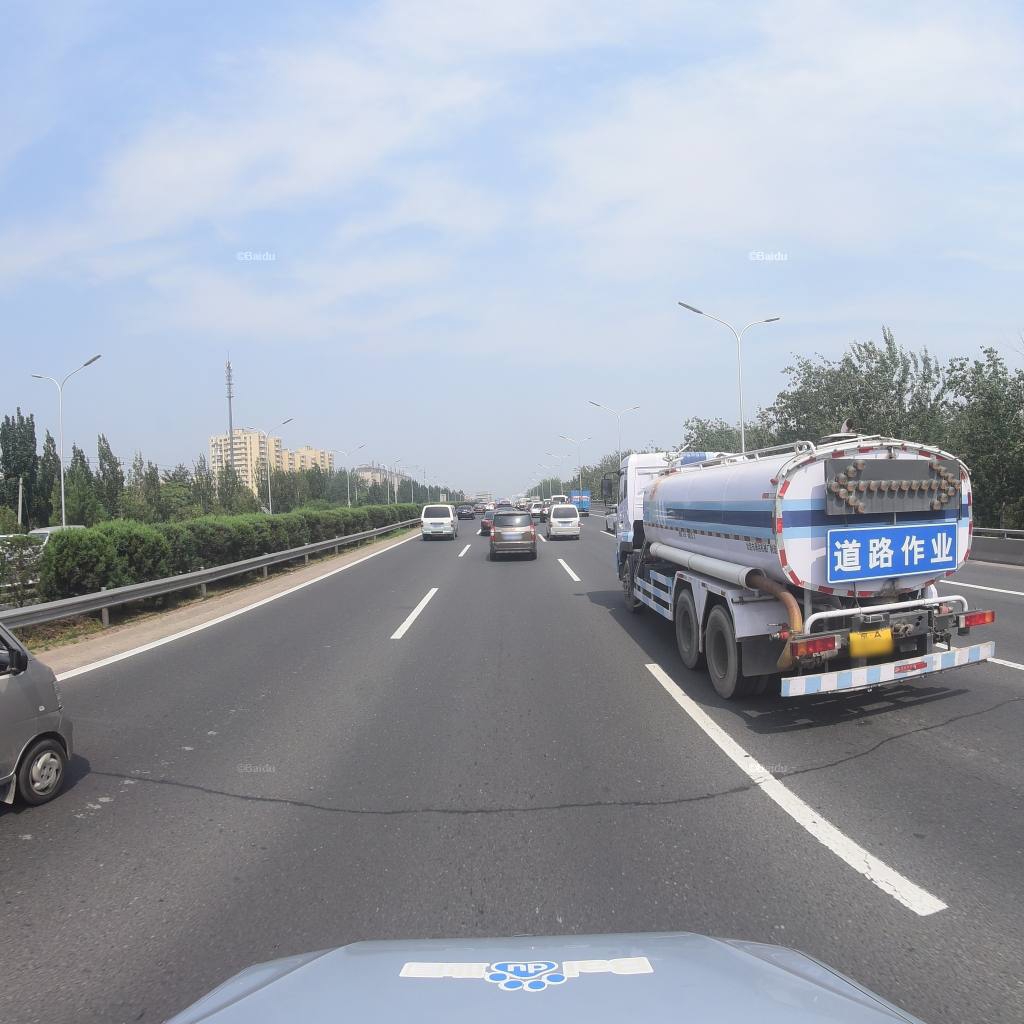
Region: Fengtai
Road damage annotations: transverse patch